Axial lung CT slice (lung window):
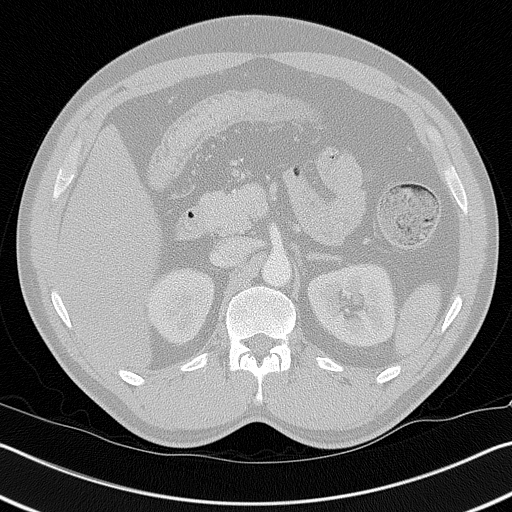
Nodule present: no